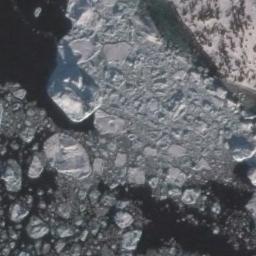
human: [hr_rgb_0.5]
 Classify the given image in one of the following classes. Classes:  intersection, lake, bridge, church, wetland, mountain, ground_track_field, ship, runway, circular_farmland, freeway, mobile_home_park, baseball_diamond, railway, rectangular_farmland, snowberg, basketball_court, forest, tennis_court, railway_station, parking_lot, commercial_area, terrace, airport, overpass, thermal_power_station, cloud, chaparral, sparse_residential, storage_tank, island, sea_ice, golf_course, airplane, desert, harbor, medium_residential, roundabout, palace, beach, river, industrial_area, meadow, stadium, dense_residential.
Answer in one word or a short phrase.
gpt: sea_ice